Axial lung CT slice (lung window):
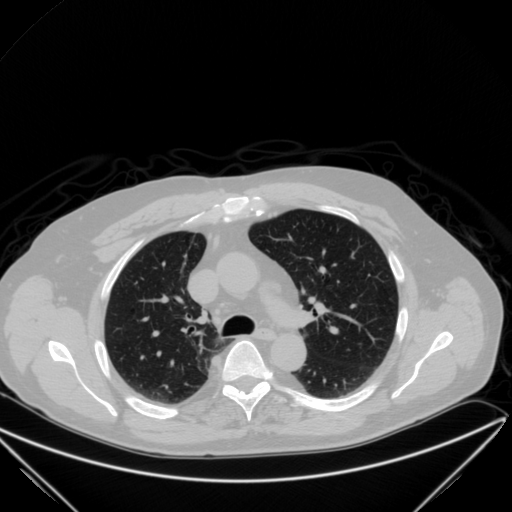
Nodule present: no